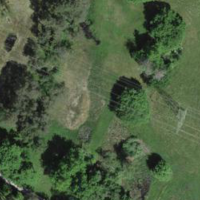
EUNIS habitat code: 52
Species observed at this site:
Carex rostrata
Eriophorum vaginatum
Potamogeton polygonifolius
Vaccinium oxycoccos
Carex echinata
Juncus effusus